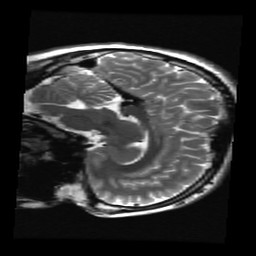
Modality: T2w
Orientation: sagittal
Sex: male
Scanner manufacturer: ge
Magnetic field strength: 3 T
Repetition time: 5 s
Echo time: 0.1007 s